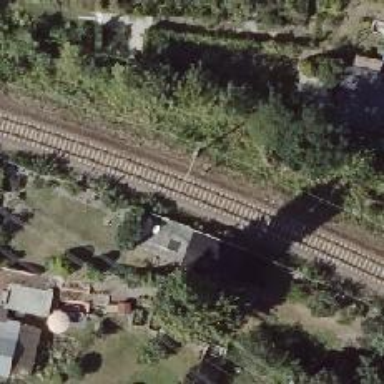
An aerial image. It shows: Railway signal.